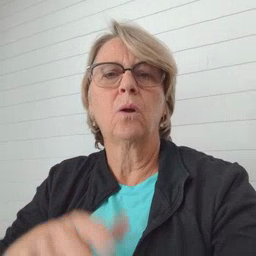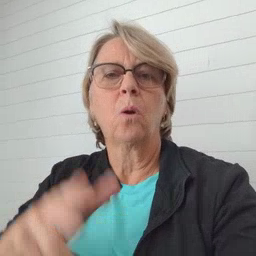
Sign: bug